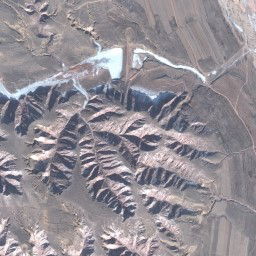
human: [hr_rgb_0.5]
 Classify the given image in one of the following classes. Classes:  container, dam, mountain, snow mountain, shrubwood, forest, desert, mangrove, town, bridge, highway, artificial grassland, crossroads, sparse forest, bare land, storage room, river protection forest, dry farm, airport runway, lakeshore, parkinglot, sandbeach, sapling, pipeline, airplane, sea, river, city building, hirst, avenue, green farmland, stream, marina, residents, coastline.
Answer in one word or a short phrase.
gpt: mountain